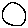
Label: circle